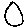
Label: circle